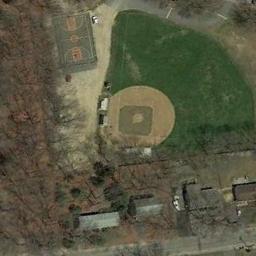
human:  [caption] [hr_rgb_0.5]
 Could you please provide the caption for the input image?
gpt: This baseball field looks like a semicircle with two white houses beside it .

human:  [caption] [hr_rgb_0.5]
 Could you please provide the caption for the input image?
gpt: There is a baseball diamond in the grass surrounded by the basketball court, Forests and houses .

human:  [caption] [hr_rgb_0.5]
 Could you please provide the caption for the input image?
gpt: A baseball diamond next to a basketball court and some houses beside .

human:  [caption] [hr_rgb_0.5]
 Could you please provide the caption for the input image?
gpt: There are many baseball diamonds on the open place .

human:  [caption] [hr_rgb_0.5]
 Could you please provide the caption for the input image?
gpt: Baseball diamond has a lot of wasteland .